Brain MRI, t2w sequence, axial 2D slice.
Patient: age 44, sex M, weight 78 kg, height 1.76 m
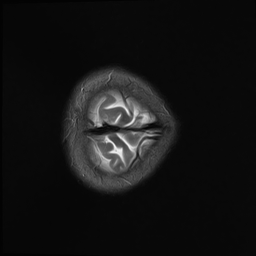